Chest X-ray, AP view. Patient: 57 years old, sex M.
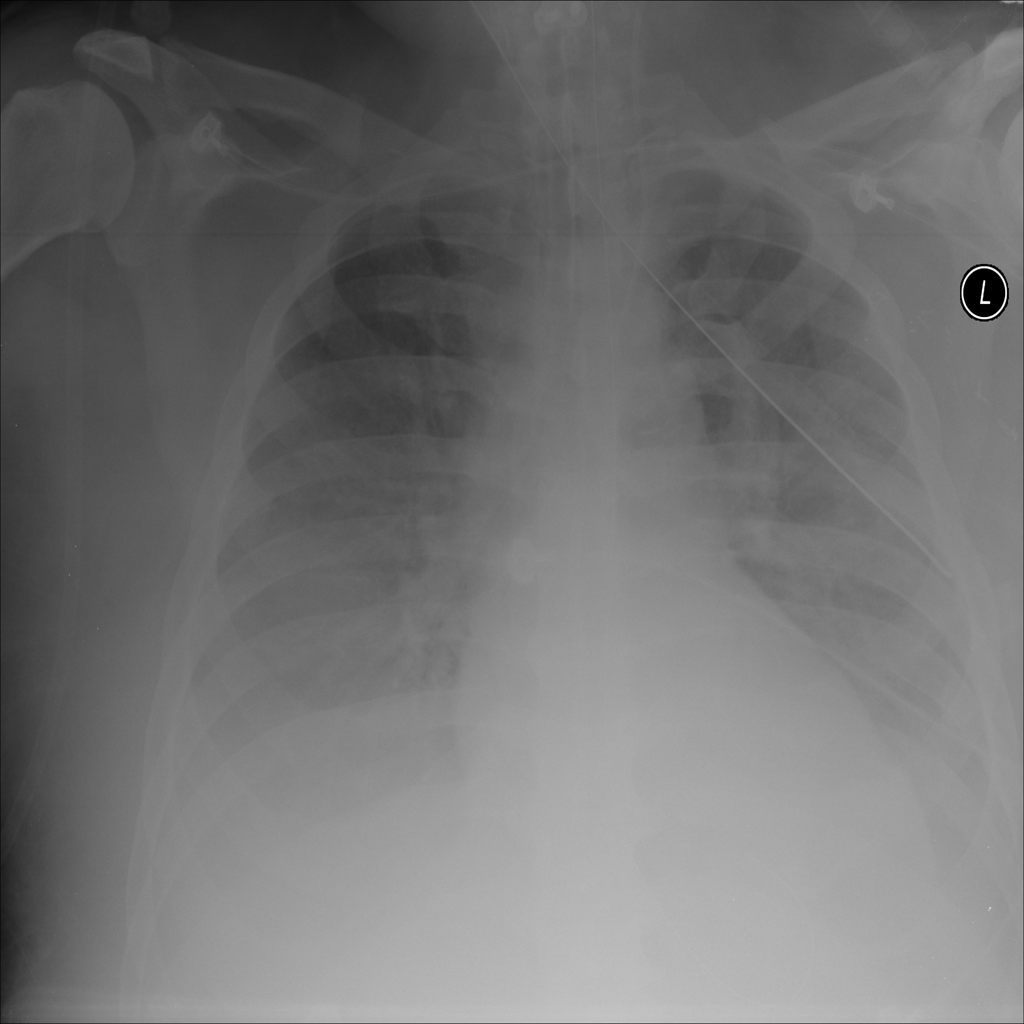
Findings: Infiltration